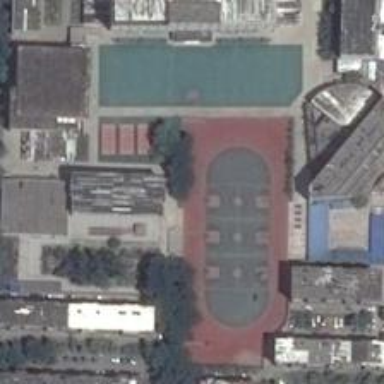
The exercise yard is integrated with three huge basketball courts and other small courts .